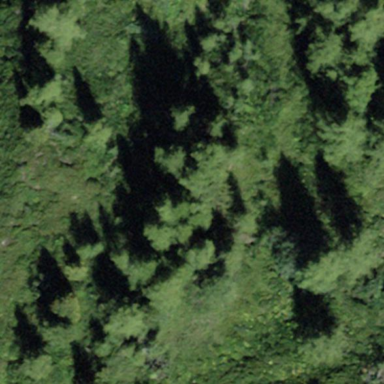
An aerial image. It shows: Forest area.